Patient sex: F
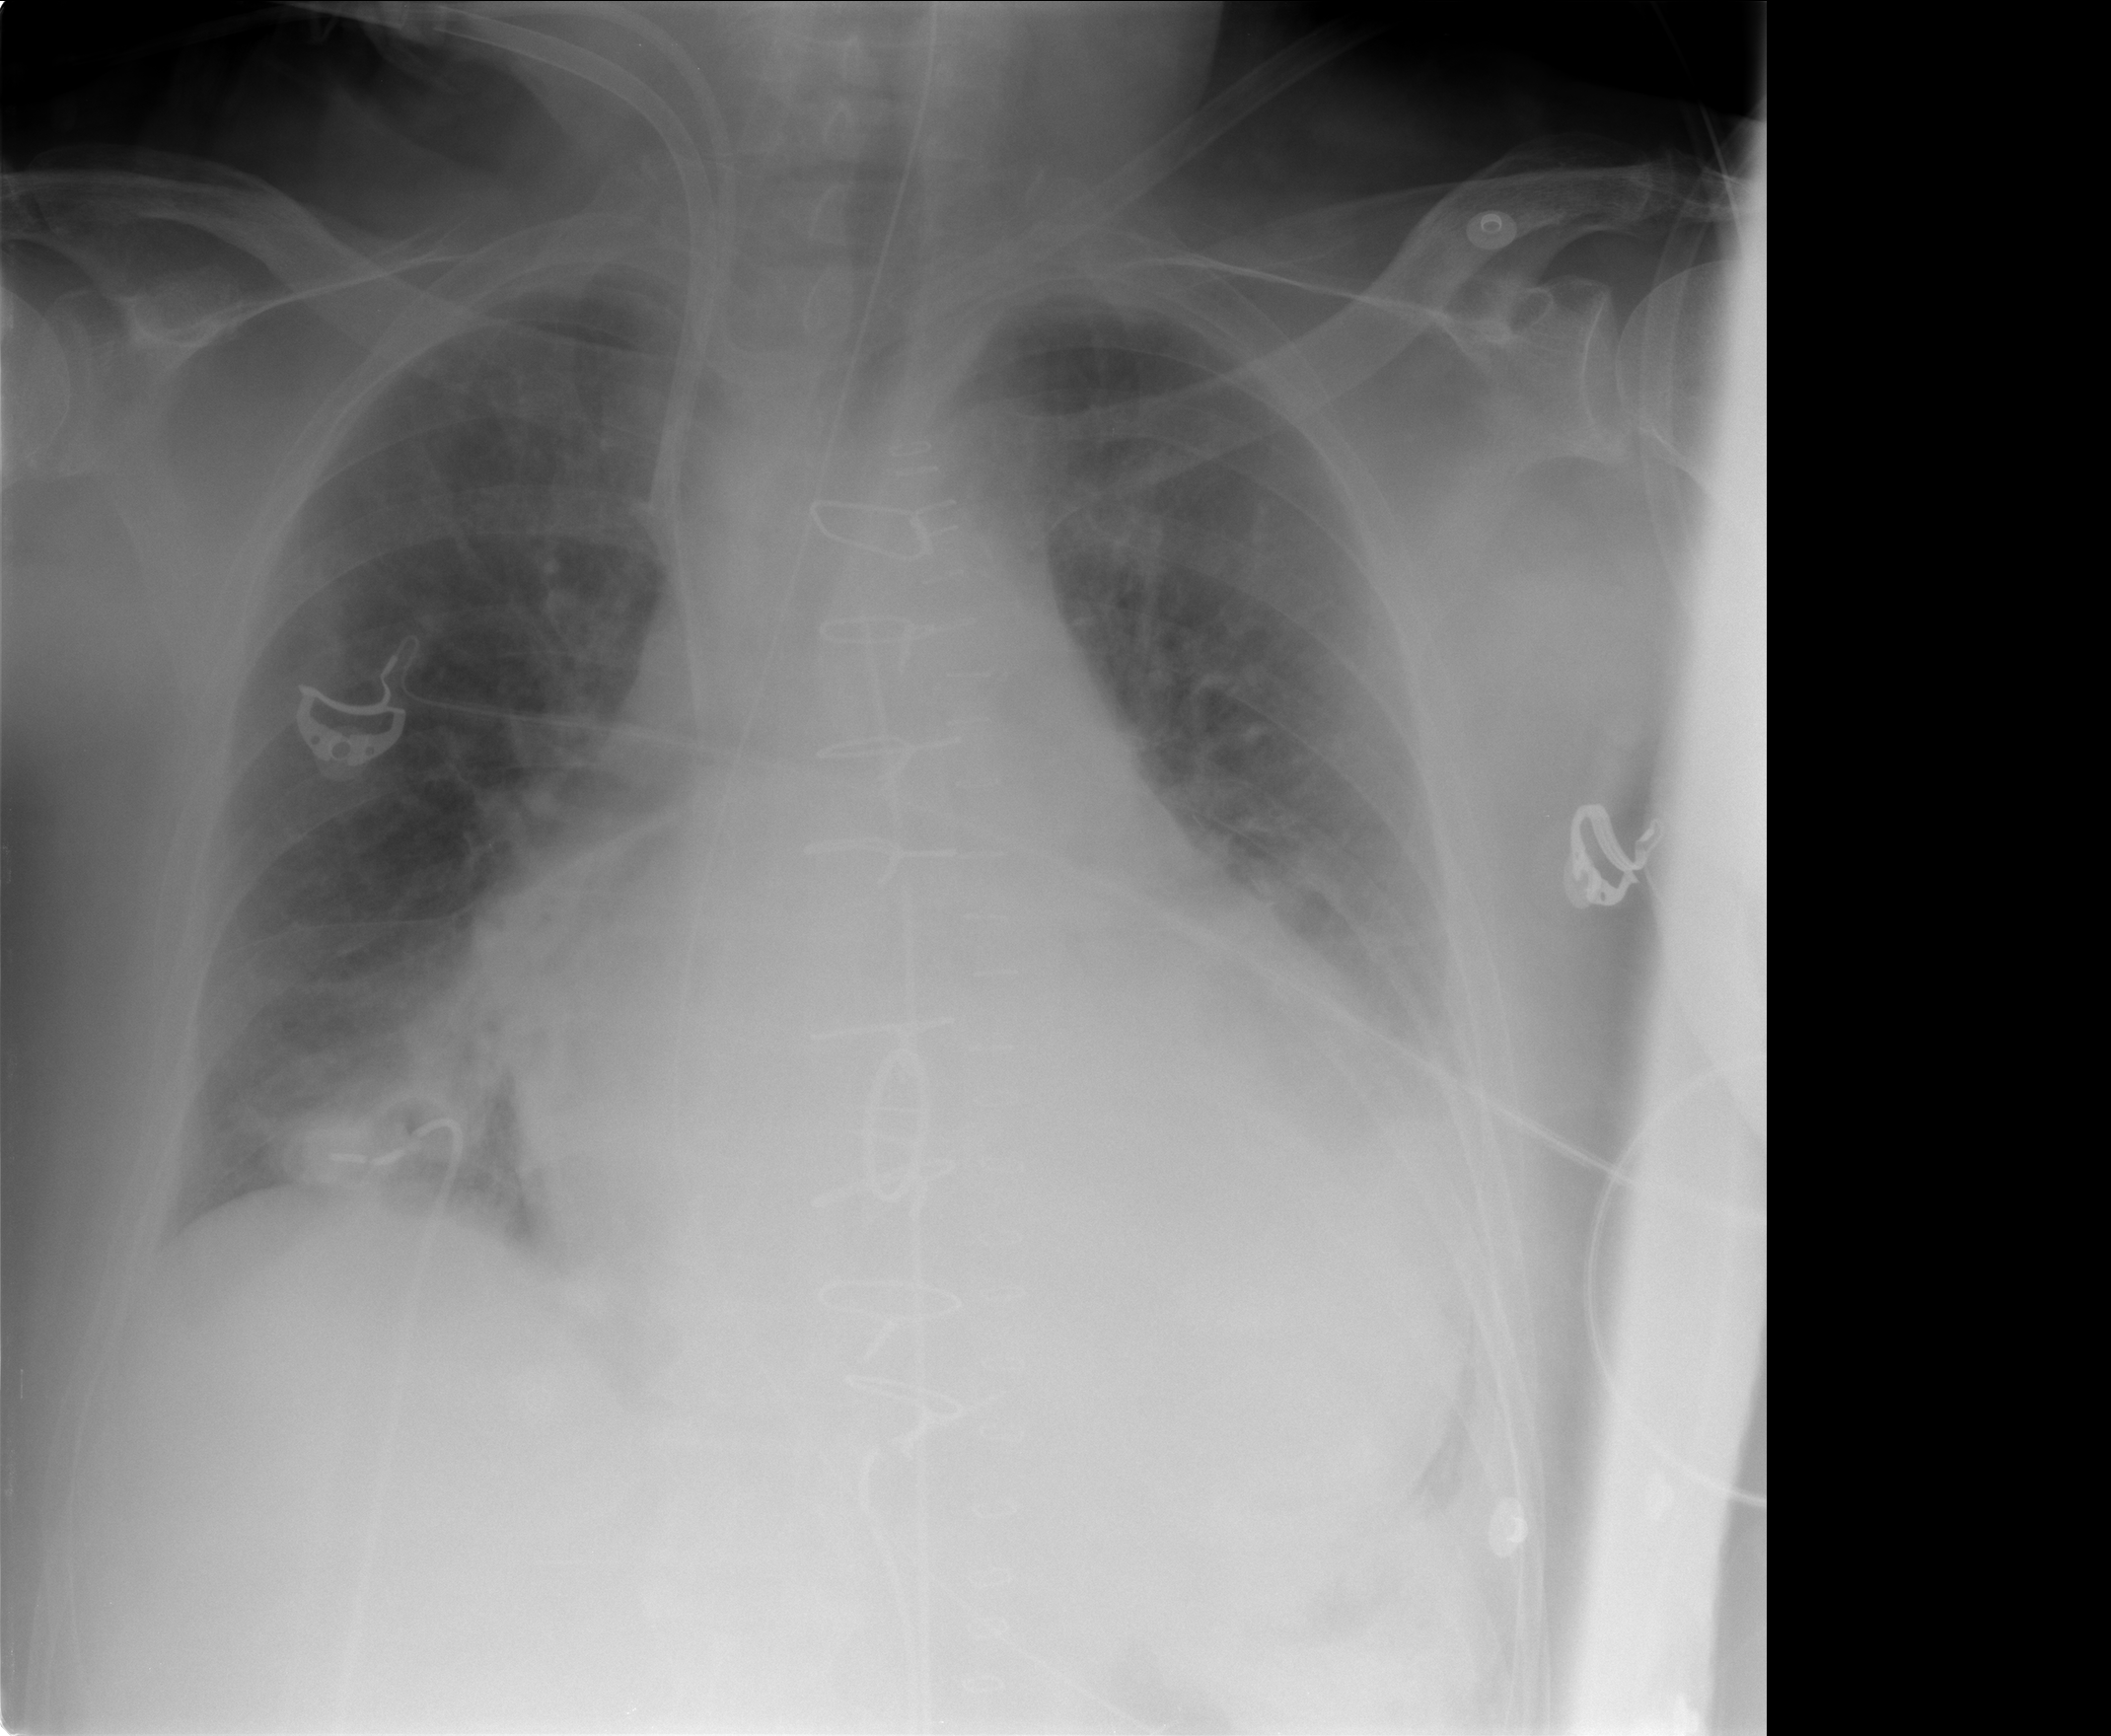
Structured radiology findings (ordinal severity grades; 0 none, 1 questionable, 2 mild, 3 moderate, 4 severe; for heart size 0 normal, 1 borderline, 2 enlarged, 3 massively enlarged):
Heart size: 2
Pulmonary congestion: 2
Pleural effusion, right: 0
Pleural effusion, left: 2
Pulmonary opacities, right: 2
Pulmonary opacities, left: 0
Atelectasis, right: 2
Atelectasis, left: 2